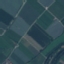
Land use / land cover class: PermanentCrop